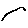
Label: bird